Question: I'm trying to get my Facebook login button (top center of the screenshot) to be below the "Register or Login Button" by using constraints, but I'm not sure which constraints to use and how to use them. I'm quite new to Swift 3 and I have not done constraint programmatically yet, so any help would be welcomed! Initially I just used the x and y position in the CGRect to place the button, but I noticed that on different device, the button would not be in the same place, so I'm trying to use constraints now.
It looks like this:

this is the code regarding my button in my viewDidLoad:
'''
let fbLoginButton = FBSDKLoginButton()
view.addSubview(fbLoginButton)
fbLoginButton.frame = CGRect(x: 0, y: 0, width: view.frame.width -
100, height: 40)
self.view.addSubview(fbLoginButton)
fbLoginButton.center.x = view.frame.width/2
'''
I tried doing:
'''
let verticalSpace = NSLayoutConstraint(
item: self, attribute: .bottom, relatedBy: .equal, toItem: fbLoginButton,
attribute: .bottom, multiplier: 0.75, constant: 0)
'''
but that led me to get this error:
> Constraint items must each be an instance of UIView, or UILayoutGuide.
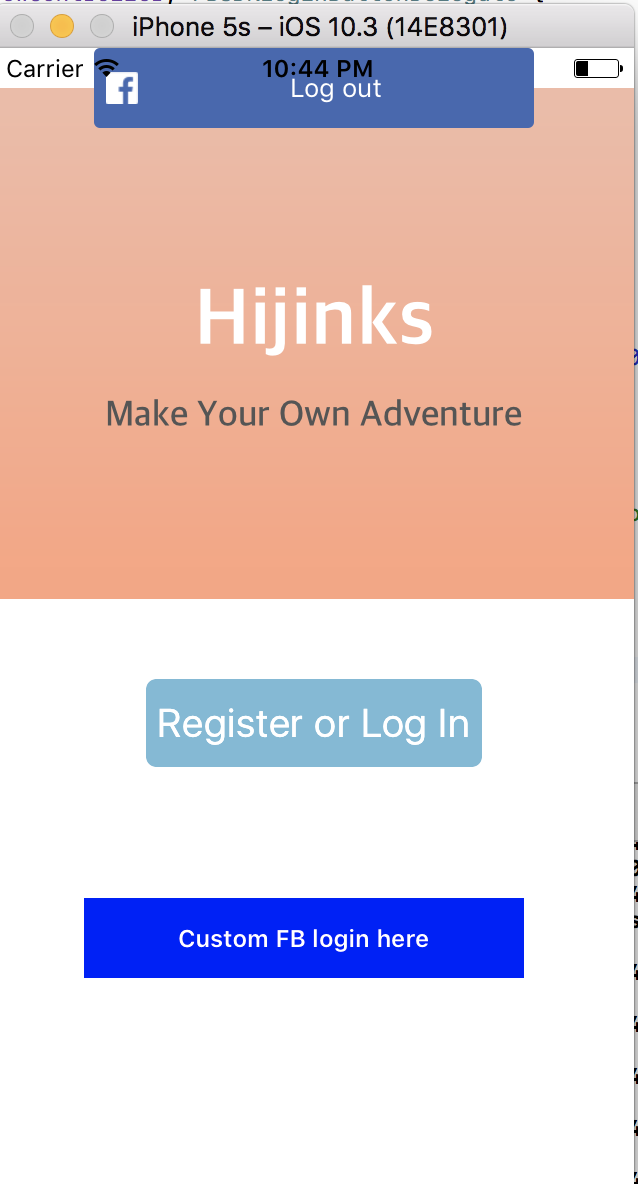
Answer: try code I had added a button "send" programatically just below a button "Show Alert" which is added using storyboard
'''
@IBOutlet weak var showAlertButton: UIButton!
func AddButton(){
let sendButton = UIButton(type: .system)
sendButton.setTitle("Send", for: UIControlState())
sendButton.translatesAutoresizingMaskIntoConstraints = false
self.view.addSubview(sendButton)
sendButton.leftAnchor.constraint(equalTo: showAlertButton.leftAnchor, constant: 0).isActive = true
sendButton.rightAnchor.constraint(equalTo: showAlertButton.rightAnchor, constant: 0).isActive = true
sendButton.topAnchor.constraint(equalTo: showAlertButton.bottomAnchor, constant: 10).isActive = true
sendButton.widthAnchor.constraint(equalToConstant: 80).isActive = true
sendButton.heightAnchor.constraint(equalTo: showAlertButton.heightAnchor).isActive = true
}
'''
<URL>